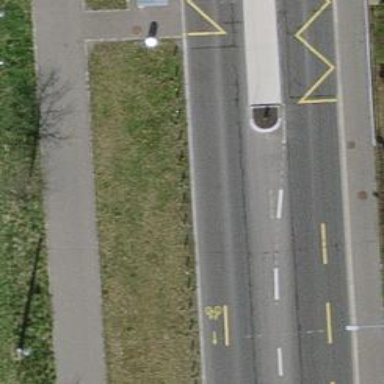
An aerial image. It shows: Bollard barrier.